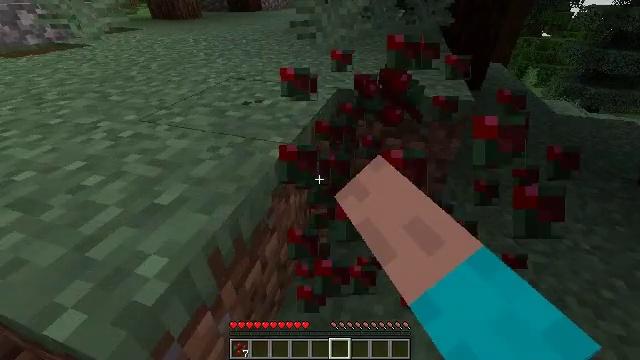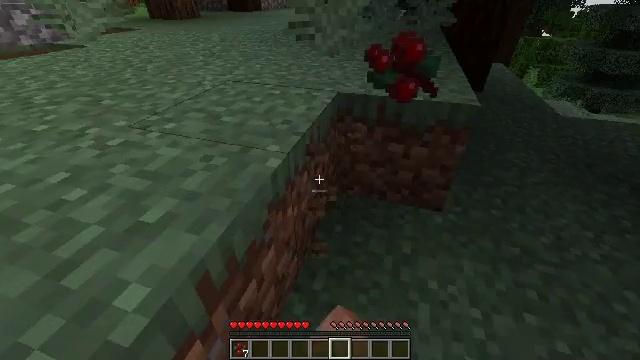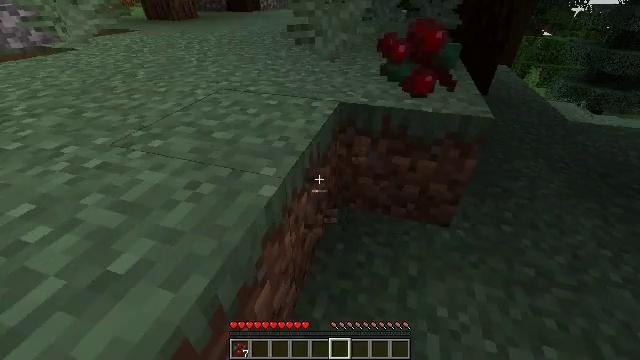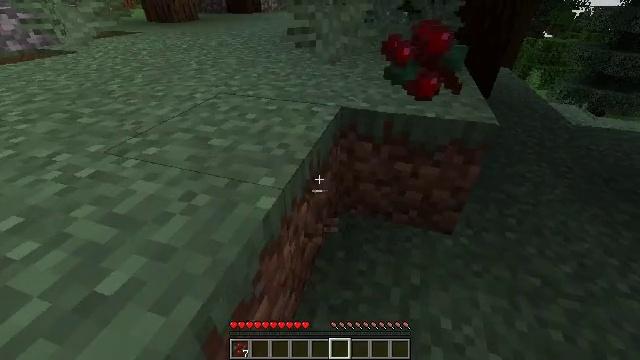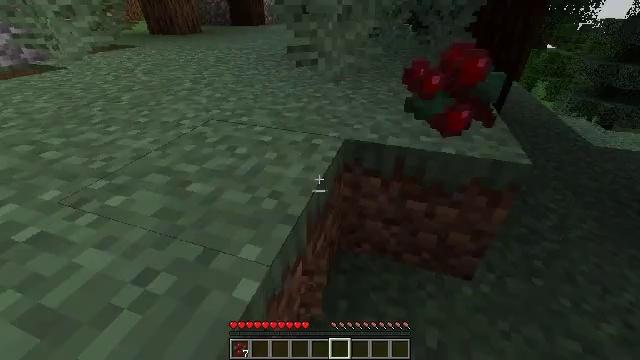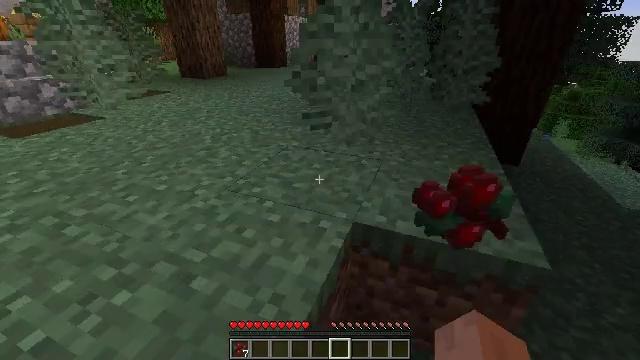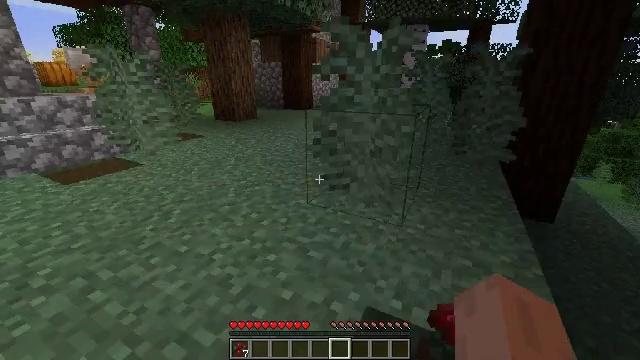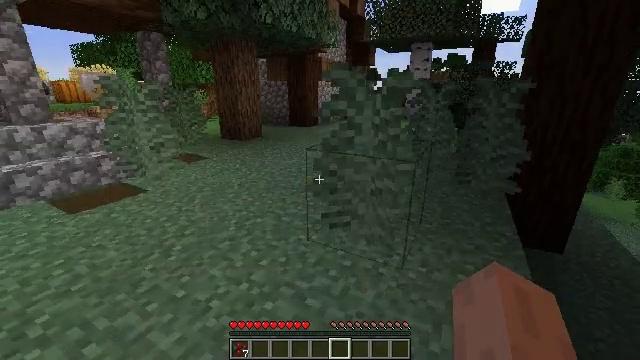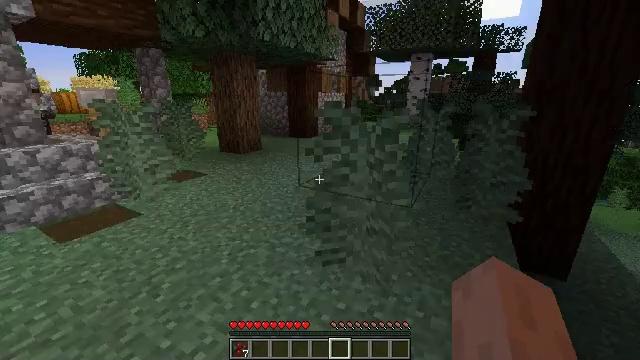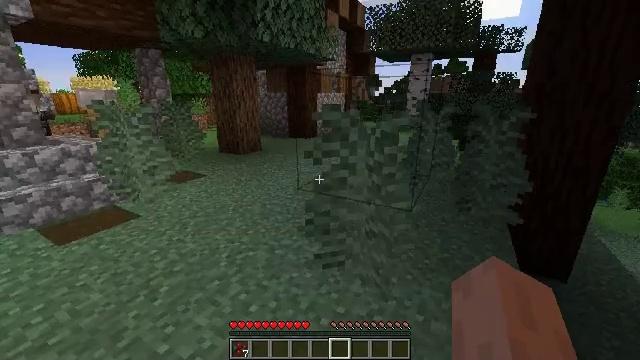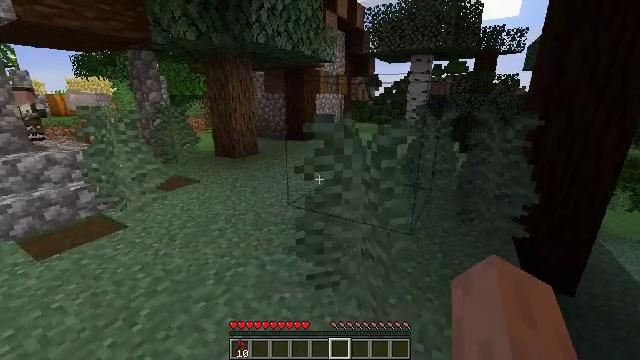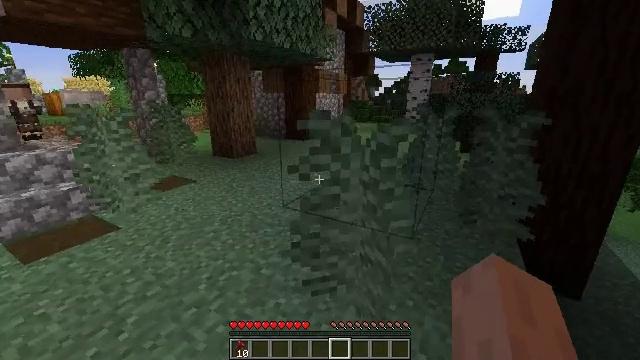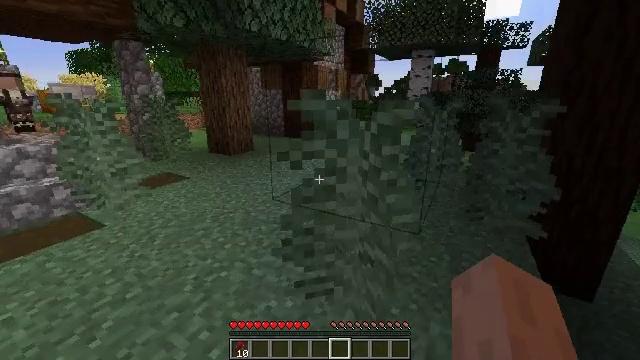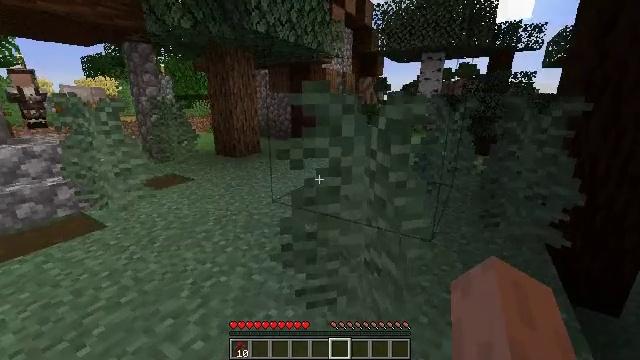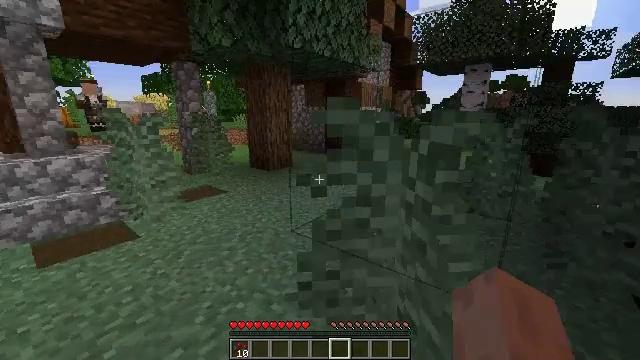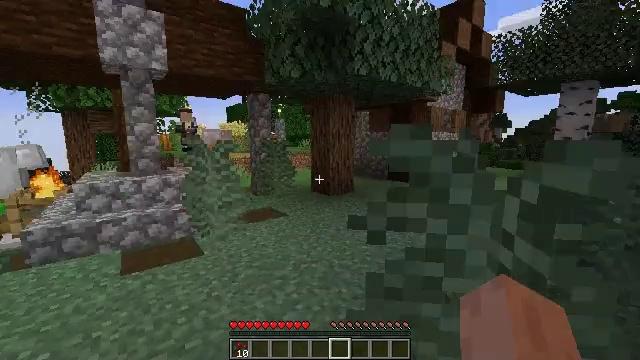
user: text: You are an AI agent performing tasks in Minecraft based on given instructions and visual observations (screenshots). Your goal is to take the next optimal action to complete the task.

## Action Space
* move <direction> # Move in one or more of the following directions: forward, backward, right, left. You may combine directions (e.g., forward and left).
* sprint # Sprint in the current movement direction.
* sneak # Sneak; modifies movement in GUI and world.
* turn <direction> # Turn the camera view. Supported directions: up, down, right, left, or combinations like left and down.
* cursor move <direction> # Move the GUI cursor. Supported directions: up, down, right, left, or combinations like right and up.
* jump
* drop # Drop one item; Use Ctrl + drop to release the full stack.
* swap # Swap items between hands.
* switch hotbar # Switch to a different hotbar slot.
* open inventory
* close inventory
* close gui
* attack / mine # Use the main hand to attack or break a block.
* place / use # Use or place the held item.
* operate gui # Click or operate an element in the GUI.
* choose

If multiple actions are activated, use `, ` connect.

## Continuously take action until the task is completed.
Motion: motion action
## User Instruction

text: Gather the purple carpet by attacking it.
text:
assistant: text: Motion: move forward
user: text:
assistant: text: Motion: move forward
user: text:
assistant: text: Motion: move forward
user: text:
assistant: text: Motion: move forward, turn up
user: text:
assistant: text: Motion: move forward, turn left and up, jump
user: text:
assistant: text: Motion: move forward, turn left and up, jump
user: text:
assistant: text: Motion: move forward, turn left and up, jump
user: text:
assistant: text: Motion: move forward, jump
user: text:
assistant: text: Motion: move forward, jump
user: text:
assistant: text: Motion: move forward
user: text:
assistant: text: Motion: move forward
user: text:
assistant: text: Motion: move forward
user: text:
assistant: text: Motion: move forward, turn left
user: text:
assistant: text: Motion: move forward, turn left and up
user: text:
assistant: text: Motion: move forward, turn left and up
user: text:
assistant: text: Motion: move forward, turn left and up
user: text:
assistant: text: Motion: move forward and move left, turn left and up
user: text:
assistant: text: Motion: move forward and move left, turn left and up
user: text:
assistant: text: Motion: move forward and move left
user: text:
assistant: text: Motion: move forward and move left
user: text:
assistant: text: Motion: move forward and move left
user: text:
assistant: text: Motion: move forward
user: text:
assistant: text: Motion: move forward
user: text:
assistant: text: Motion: move forward
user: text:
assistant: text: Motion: move forward
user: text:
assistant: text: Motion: move forward
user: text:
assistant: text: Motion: move forward and move right
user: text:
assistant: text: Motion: move forward and move right
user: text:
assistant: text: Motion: move forward and move right
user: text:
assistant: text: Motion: move forward and move right